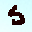
Label: 5